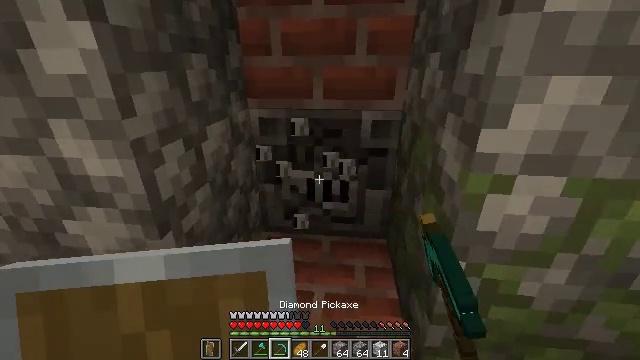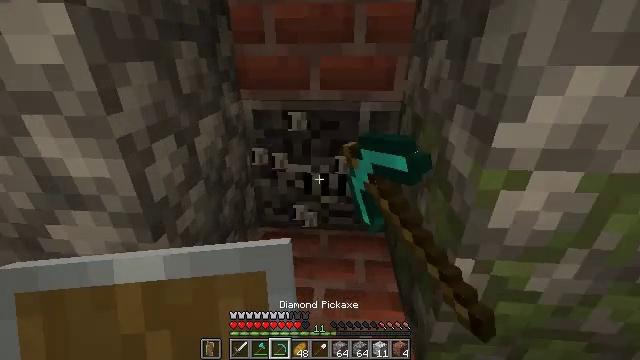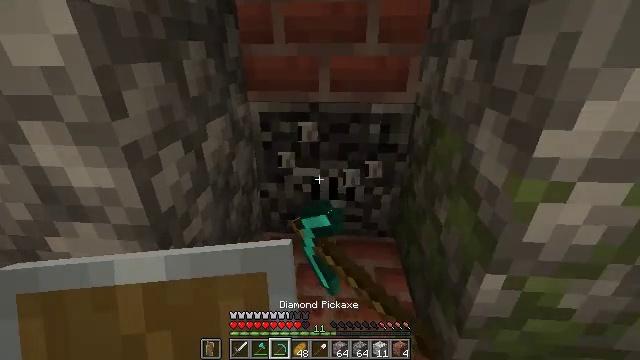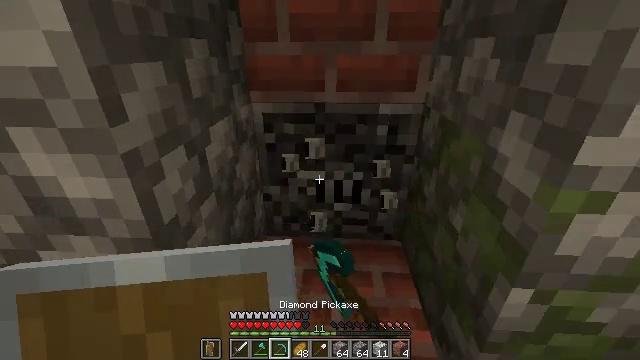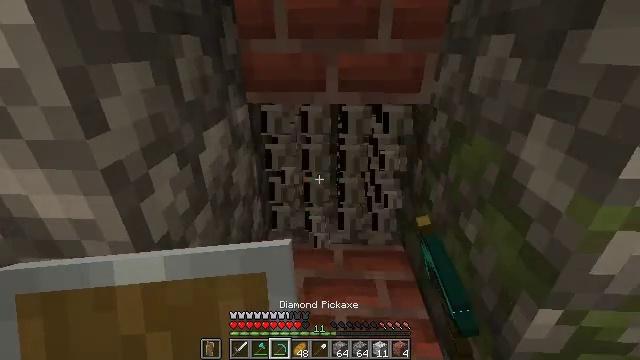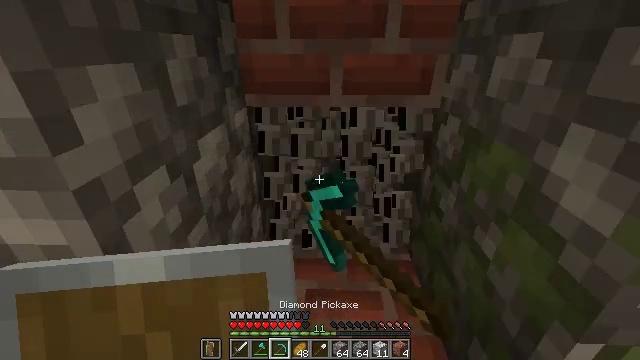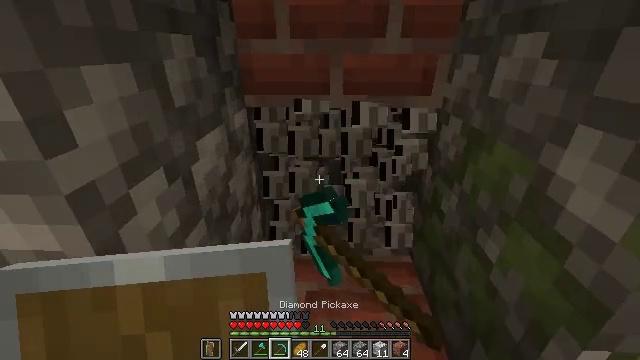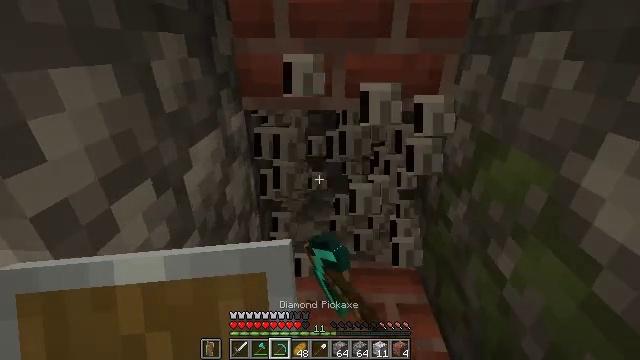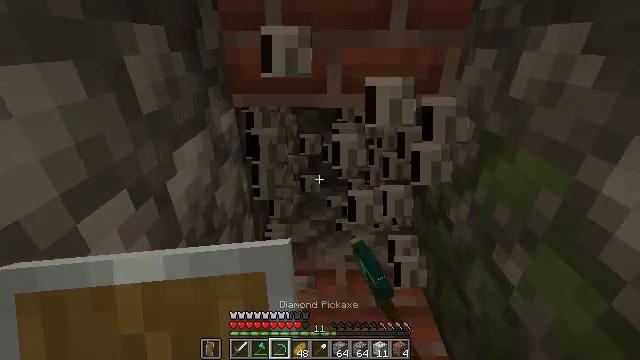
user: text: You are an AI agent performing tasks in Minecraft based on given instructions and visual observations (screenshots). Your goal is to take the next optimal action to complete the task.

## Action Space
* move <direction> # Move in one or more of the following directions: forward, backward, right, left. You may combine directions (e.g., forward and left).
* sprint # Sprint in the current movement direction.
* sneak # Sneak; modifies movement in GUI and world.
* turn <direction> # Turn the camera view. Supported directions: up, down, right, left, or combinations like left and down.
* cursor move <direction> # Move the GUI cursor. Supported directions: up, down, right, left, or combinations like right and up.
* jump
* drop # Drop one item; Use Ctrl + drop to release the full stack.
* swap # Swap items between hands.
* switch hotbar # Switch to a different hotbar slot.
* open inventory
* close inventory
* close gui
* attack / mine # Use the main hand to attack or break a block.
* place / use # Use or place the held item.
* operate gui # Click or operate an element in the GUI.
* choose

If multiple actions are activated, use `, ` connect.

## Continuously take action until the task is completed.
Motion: motion action
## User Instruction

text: Recycle the blast furnace by breaking it.
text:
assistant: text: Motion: move forward and move left, sneak, turn right and down, attack / mine
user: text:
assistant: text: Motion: move forward and move left, sneak, attack / mine
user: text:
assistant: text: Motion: move forward, sneak, attack / mine
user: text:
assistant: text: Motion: move forward, sneak, turn right, attack / mine
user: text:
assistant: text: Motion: move forward, sneak, attack / mine
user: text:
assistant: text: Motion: move forward, sneak, attack / mine
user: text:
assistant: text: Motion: move forward, sneak, attack / mine
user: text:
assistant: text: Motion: move forward, sneak, turn right and down, attack / mine
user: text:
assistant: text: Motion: sneak, attack / mine